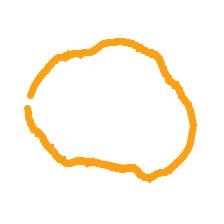
Shape: circle